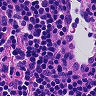
Metastatic tissue present: no